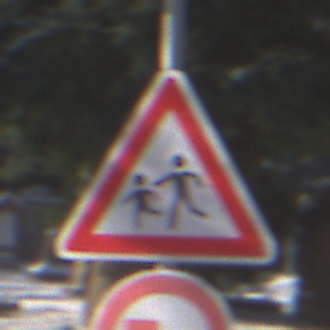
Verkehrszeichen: KinderRechts
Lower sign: UeberholverbotKraftfahrzeuge
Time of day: MorningAfternoon
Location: Outdoor (Special)
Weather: Clear
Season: Winter
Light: Natural